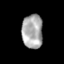
Tissue: skin
Cell type: Epithelial cells
Senescence score: 0.2535
Nuclear area (px): 692
Mean DAPI intensity: 170.416